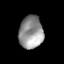
Tissue: prostate
Cell type: Epithelial cells
Senescence score: 0.195
Nuclear area (px): 766
Mean DAPI intensity: 148.897